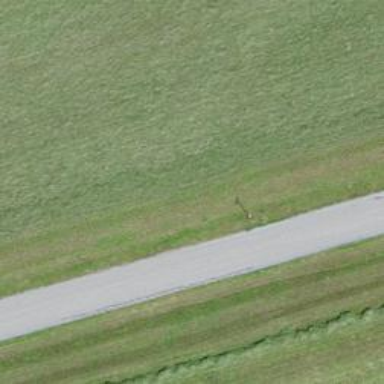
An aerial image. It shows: Path covered in grass.